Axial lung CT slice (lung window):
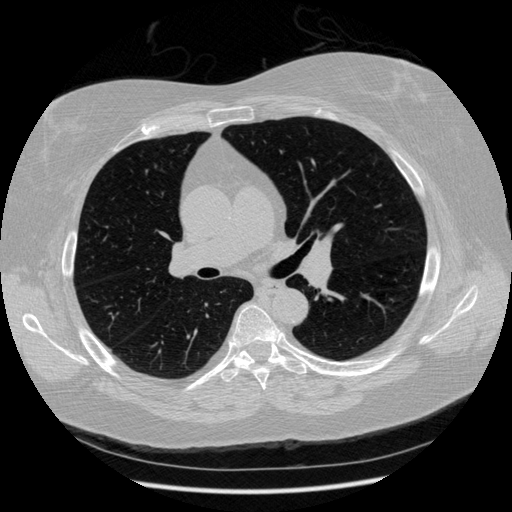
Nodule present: no